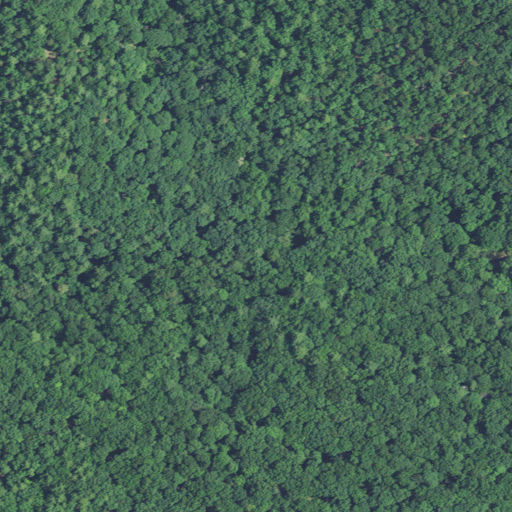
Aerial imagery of valley in West Virginia named Stinebaugh Hollow containing deciduous forest, mixed forest, and evergreen forest